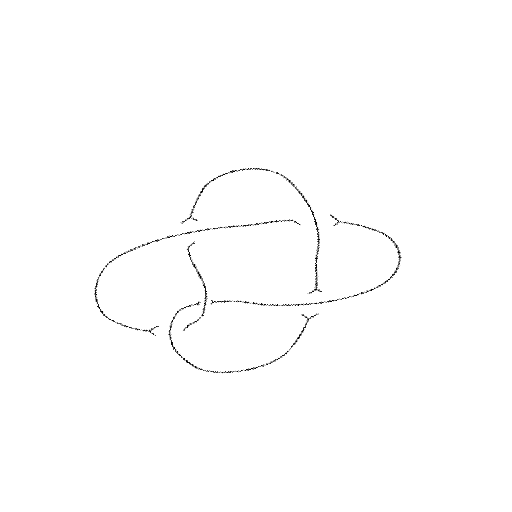
Crossing number: 5